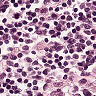
Metastatic tissue present: no